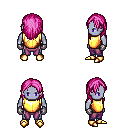
a pixel art fantasy rpg character, male body template, dark elf, purple skin, gold chest armor, magenta pants, pink long hairstyle, metal gloves, gold boots, four views (front, back, left, right), 2x2 character sprite sheet, small pixel art, hard edges, no anti-aliasing